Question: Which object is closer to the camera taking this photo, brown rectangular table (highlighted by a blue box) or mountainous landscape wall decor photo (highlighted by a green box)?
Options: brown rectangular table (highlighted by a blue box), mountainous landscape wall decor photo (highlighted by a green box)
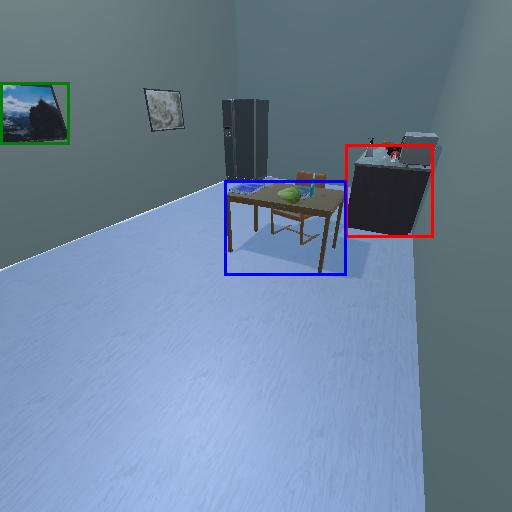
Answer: brown rectangular table (highlighted by a blue box)